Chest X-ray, PA view. Patient: 58 years old, sex F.
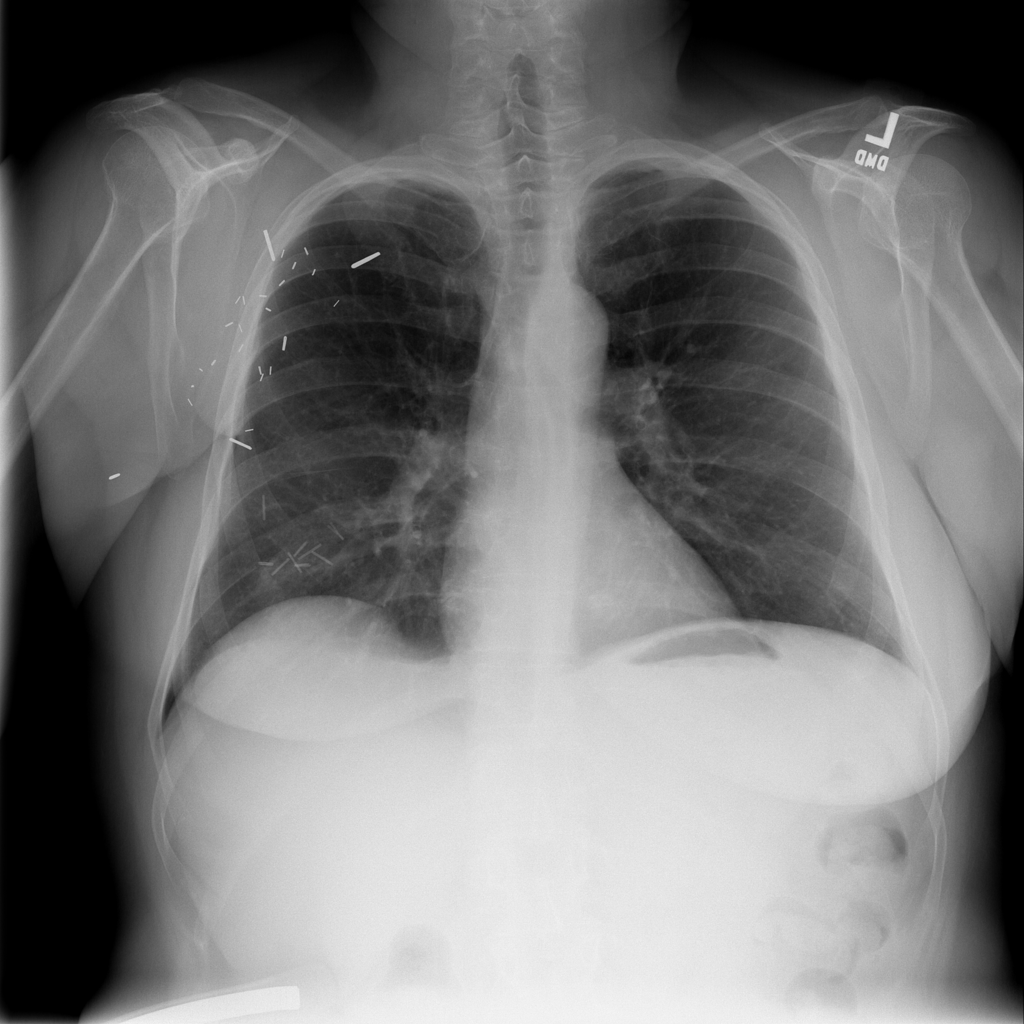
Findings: No Finding